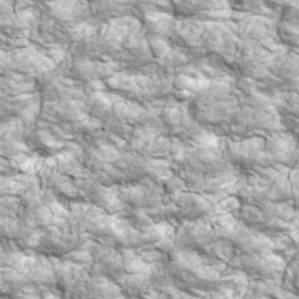
Label: non_frost